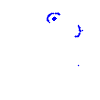
Particle: proton